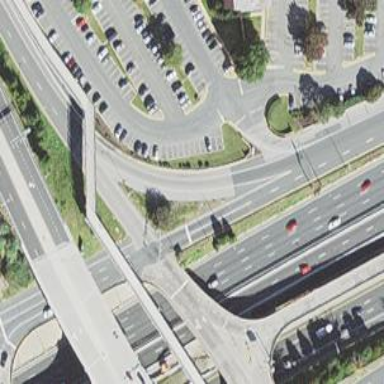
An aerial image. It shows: Secondary link road.